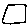
Label: square